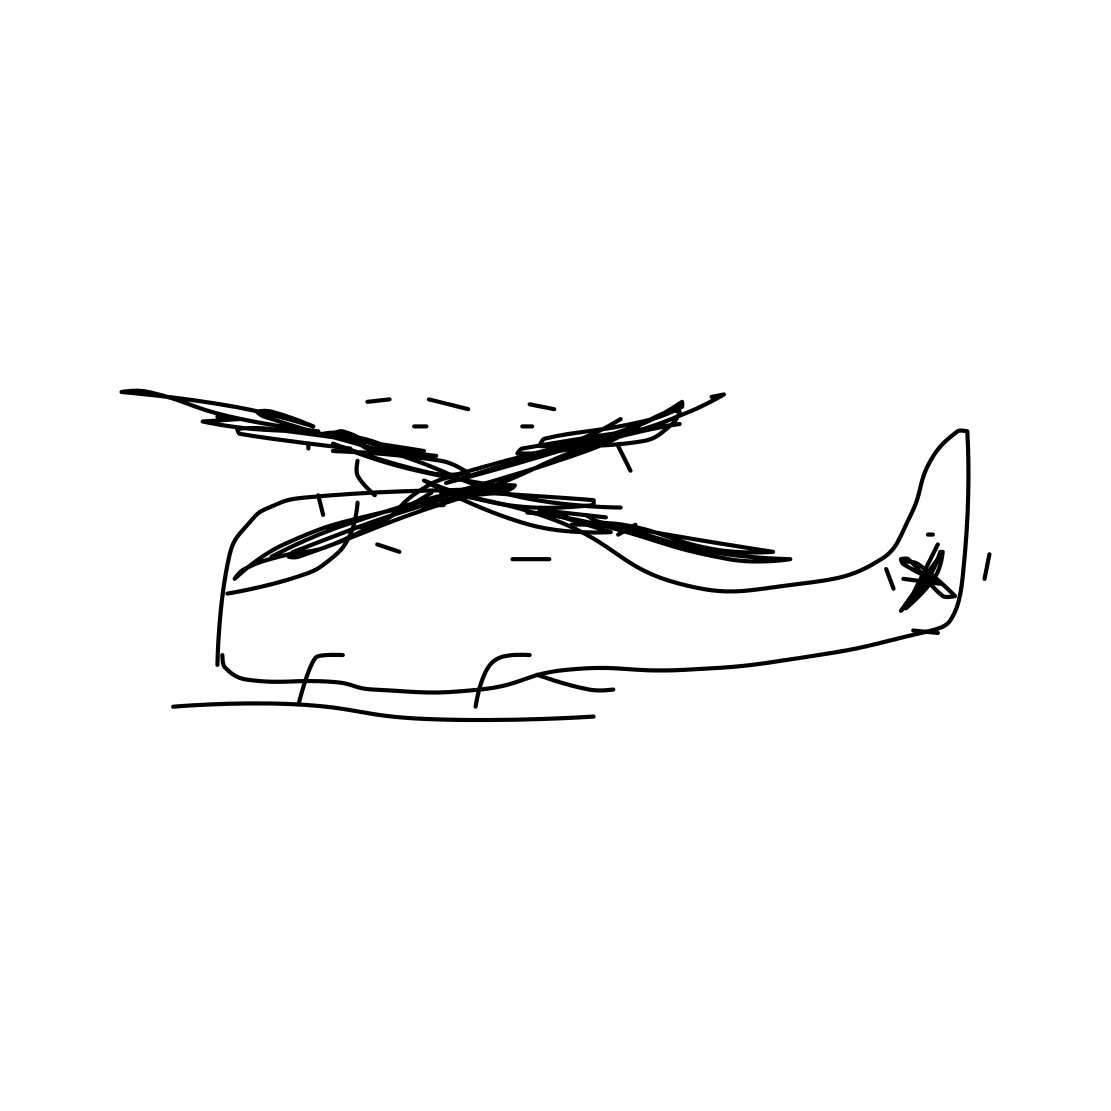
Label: helicopter